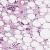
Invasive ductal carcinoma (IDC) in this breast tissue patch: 1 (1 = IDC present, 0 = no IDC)